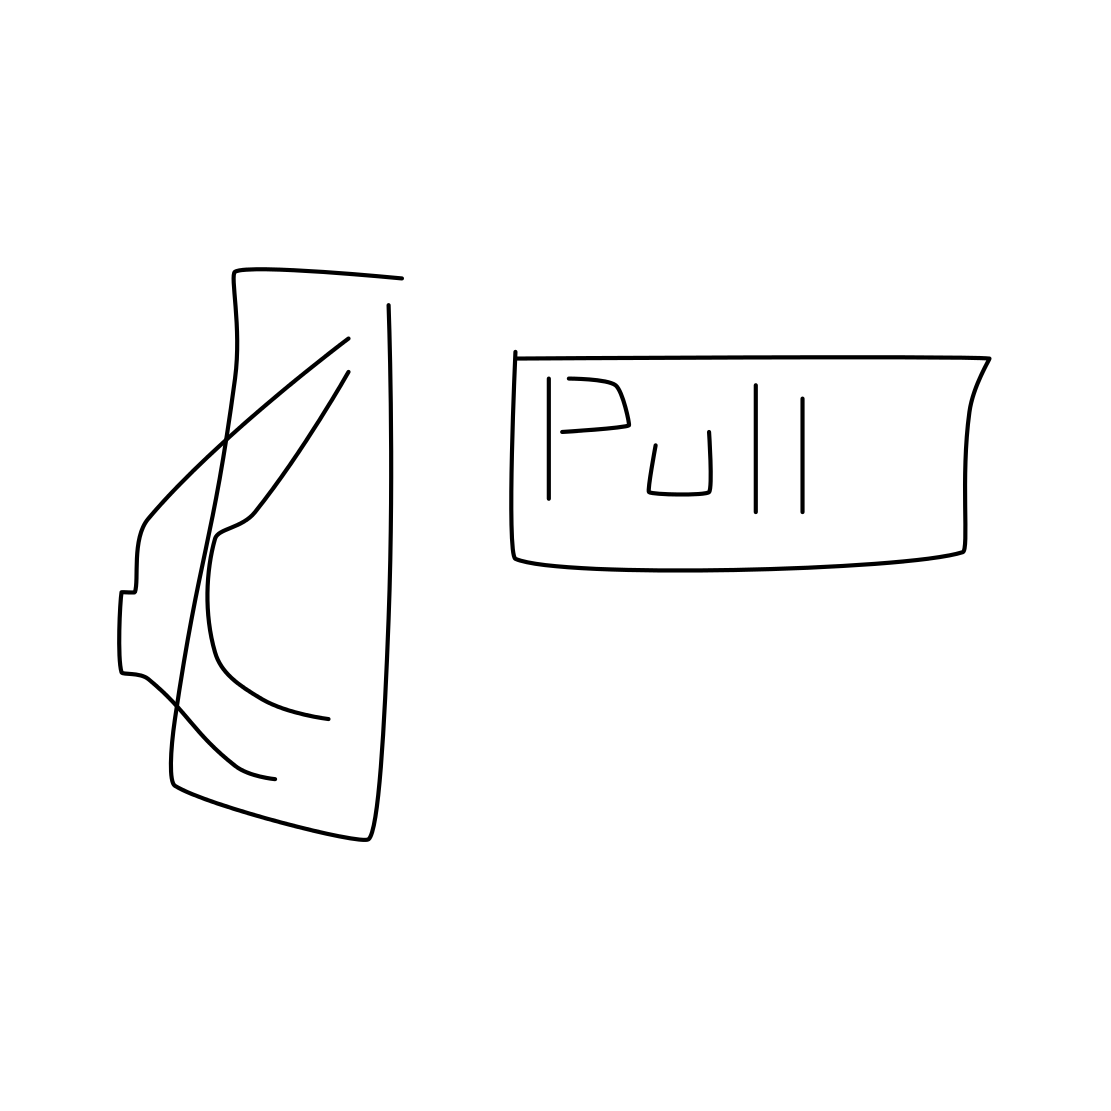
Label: door handle